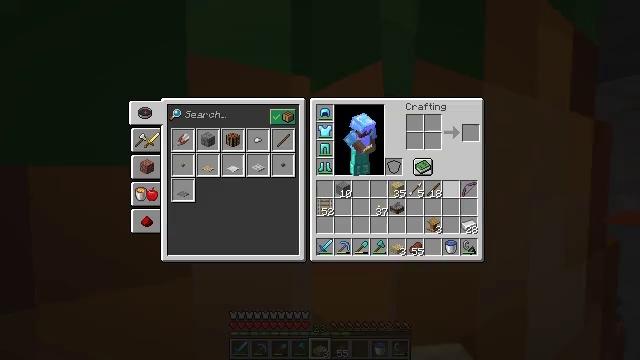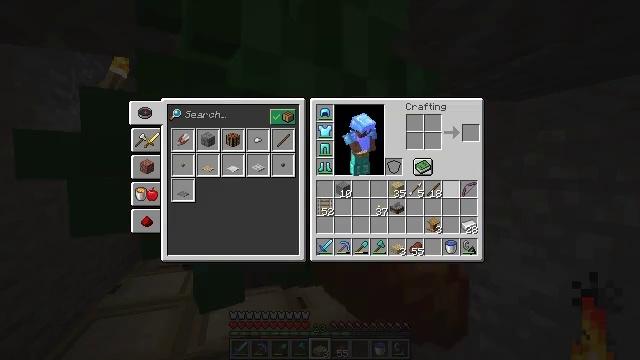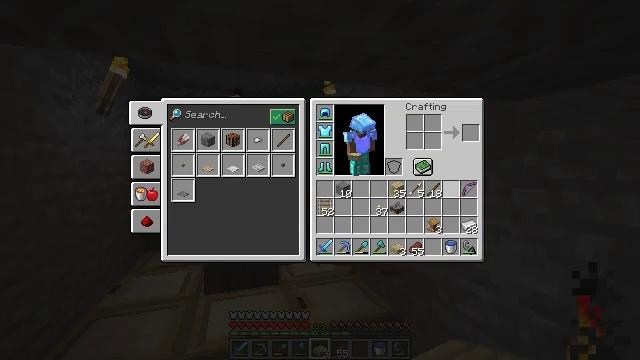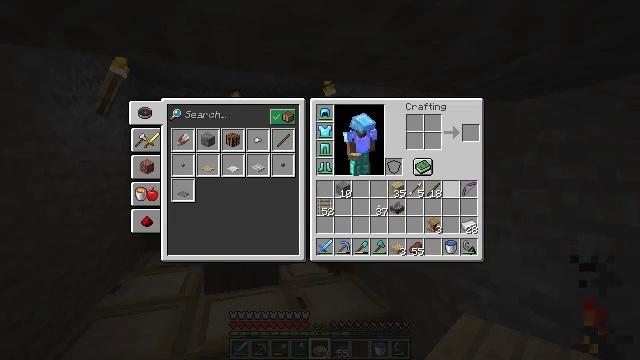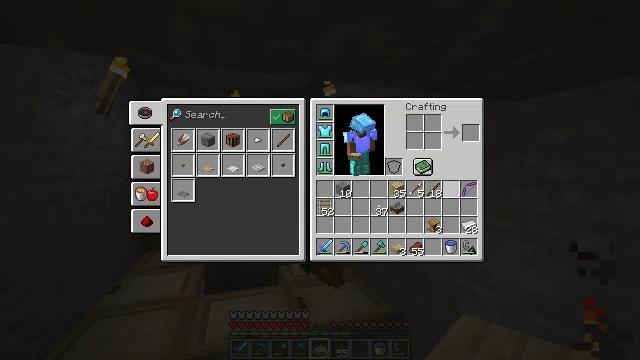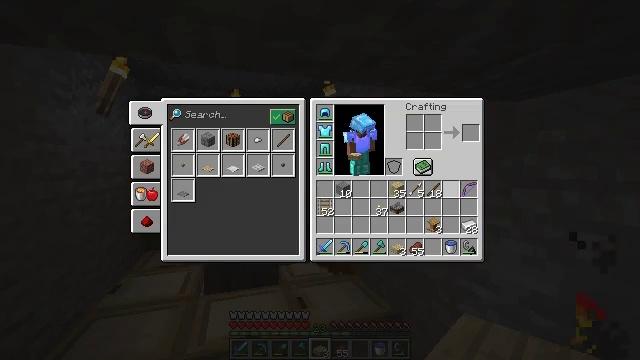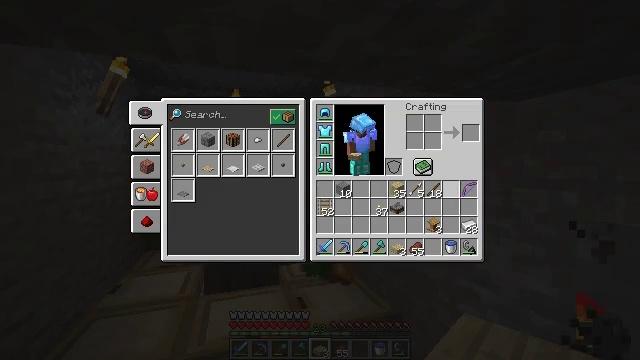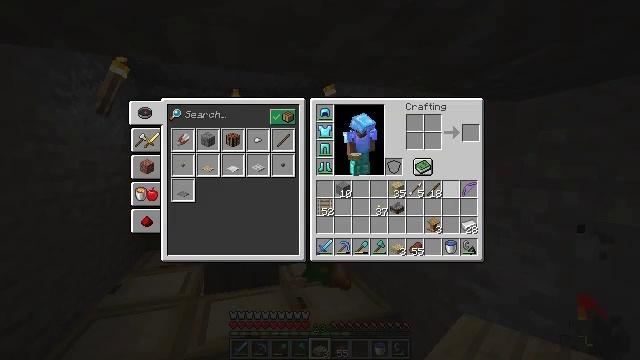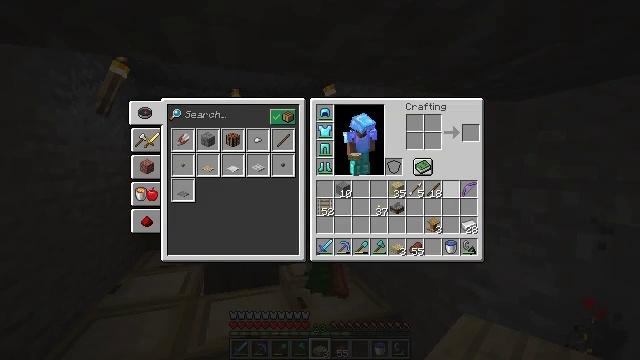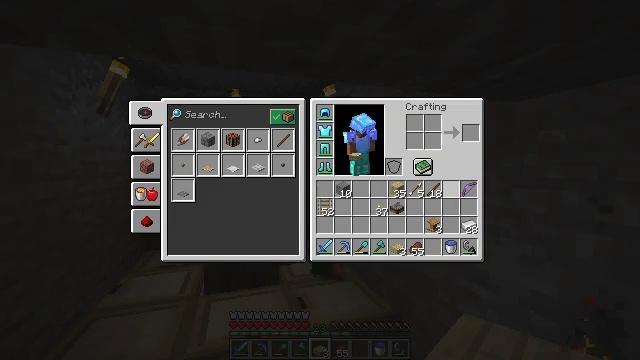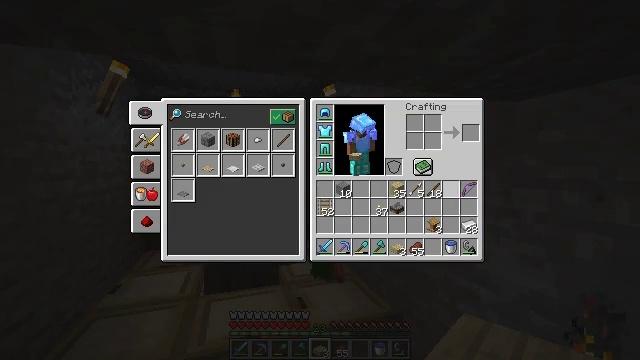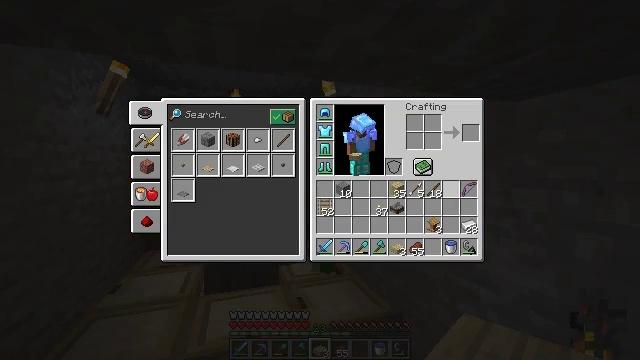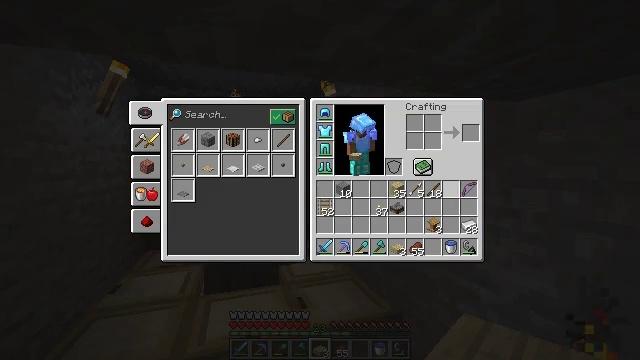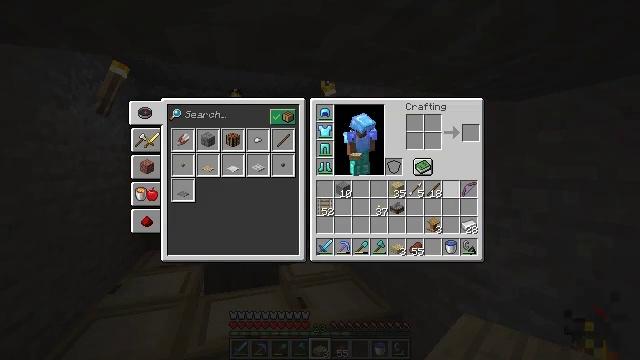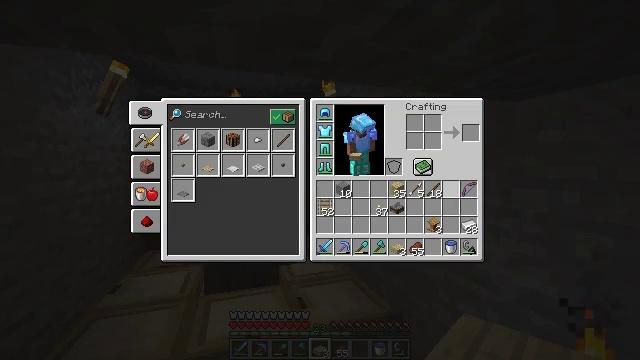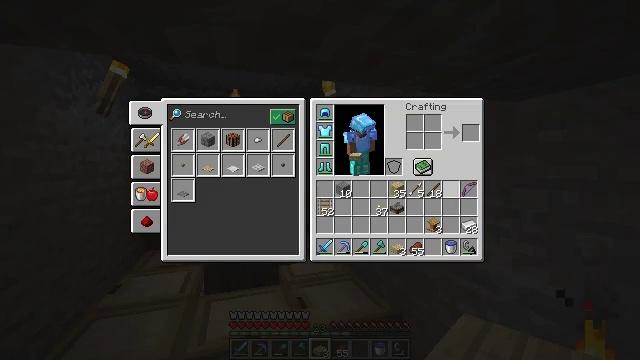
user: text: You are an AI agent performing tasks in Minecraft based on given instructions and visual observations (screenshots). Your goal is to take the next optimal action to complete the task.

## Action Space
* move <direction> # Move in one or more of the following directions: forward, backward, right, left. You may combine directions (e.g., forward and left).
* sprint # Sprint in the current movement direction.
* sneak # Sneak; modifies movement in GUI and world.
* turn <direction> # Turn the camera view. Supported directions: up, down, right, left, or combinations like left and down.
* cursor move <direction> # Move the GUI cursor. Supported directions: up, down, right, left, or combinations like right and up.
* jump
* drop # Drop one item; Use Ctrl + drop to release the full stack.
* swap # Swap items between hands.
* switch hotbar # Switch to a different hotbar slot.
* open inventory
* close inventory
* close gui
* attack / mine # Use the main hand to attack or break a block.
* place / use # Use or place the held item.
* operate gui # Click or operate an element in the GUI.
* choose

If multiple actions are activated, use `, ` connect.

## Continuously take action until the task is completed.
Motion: motion action
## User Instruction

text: Mine birch slab from a built structure.
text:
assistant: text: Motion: no_op
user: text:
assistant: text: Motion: no_op
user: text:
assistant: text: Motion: no_op
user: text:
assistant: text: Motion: no_op
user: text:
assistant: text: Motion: no_op
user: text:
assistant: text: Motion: no_op
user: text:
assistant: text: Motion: no_op
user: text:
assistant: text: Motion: no_op
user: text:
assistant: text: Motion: no_op
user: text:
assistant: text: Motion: no_op
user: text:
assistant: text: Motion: no_op
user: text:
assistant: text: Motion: no_op
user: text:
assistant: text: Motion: no_op
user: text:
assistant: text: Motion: no_op
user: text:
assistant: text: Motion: no_op
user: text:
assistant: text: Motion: no_op
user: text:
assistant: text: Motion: no_op
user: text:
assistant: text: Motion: no_op
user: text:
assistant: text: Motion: no_op
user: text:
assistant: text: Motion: no_op
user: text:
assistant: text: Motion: no_op
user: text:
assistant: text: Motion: no_op
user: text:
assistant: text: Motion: no_op
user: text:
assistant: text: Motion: no_op
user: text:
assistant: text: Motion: no_op
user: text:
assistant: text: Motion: turn left and up
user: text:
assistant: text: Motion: no_op
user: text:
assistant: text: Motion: no_op
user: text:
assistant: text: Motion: no_op
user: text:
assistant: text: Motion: no_op